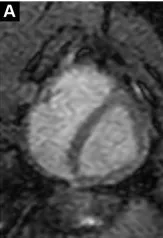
(A) Functional cardiac MRI in short axis revealed a diastolic D-shaped left ventricle, indicating increased right ventricular pressure.
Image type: radiology (mri)